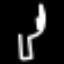
Label: fork